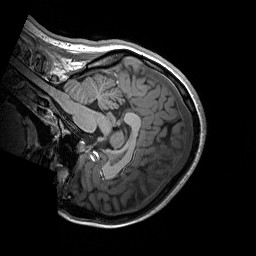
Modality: T1w
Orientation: sagittal
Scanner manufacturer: siemens
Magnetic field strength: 3 T
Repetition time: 2.2 s
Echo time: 0.00244 s